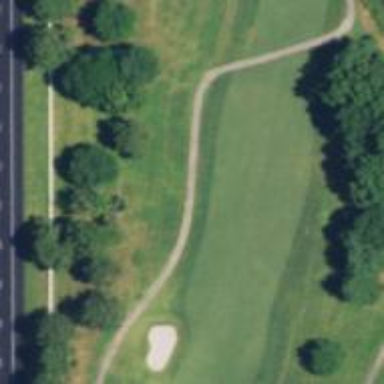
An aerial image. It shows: View of golf hole.